Chest X-ray:
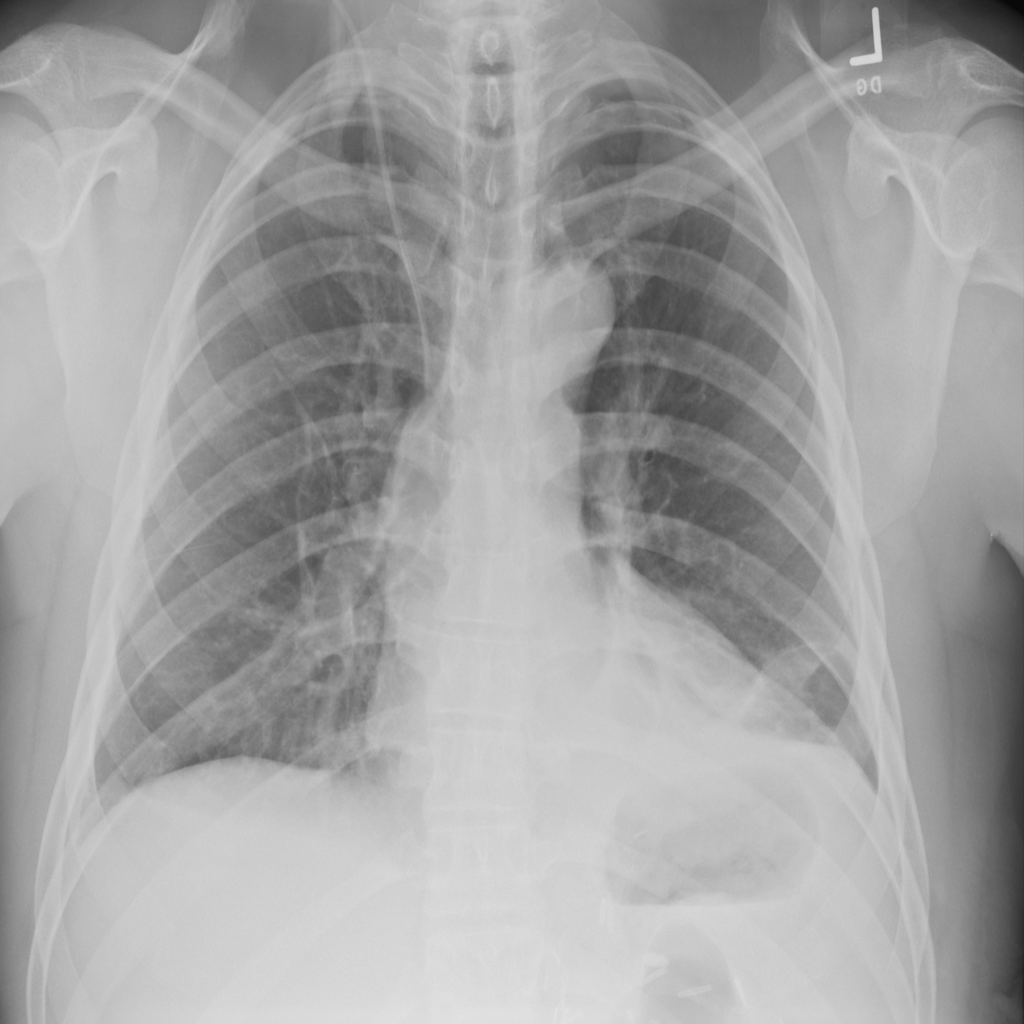
Findings: Consolidation, Effusion
No abnormal finding: no